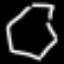
Label: octagon